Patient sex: M
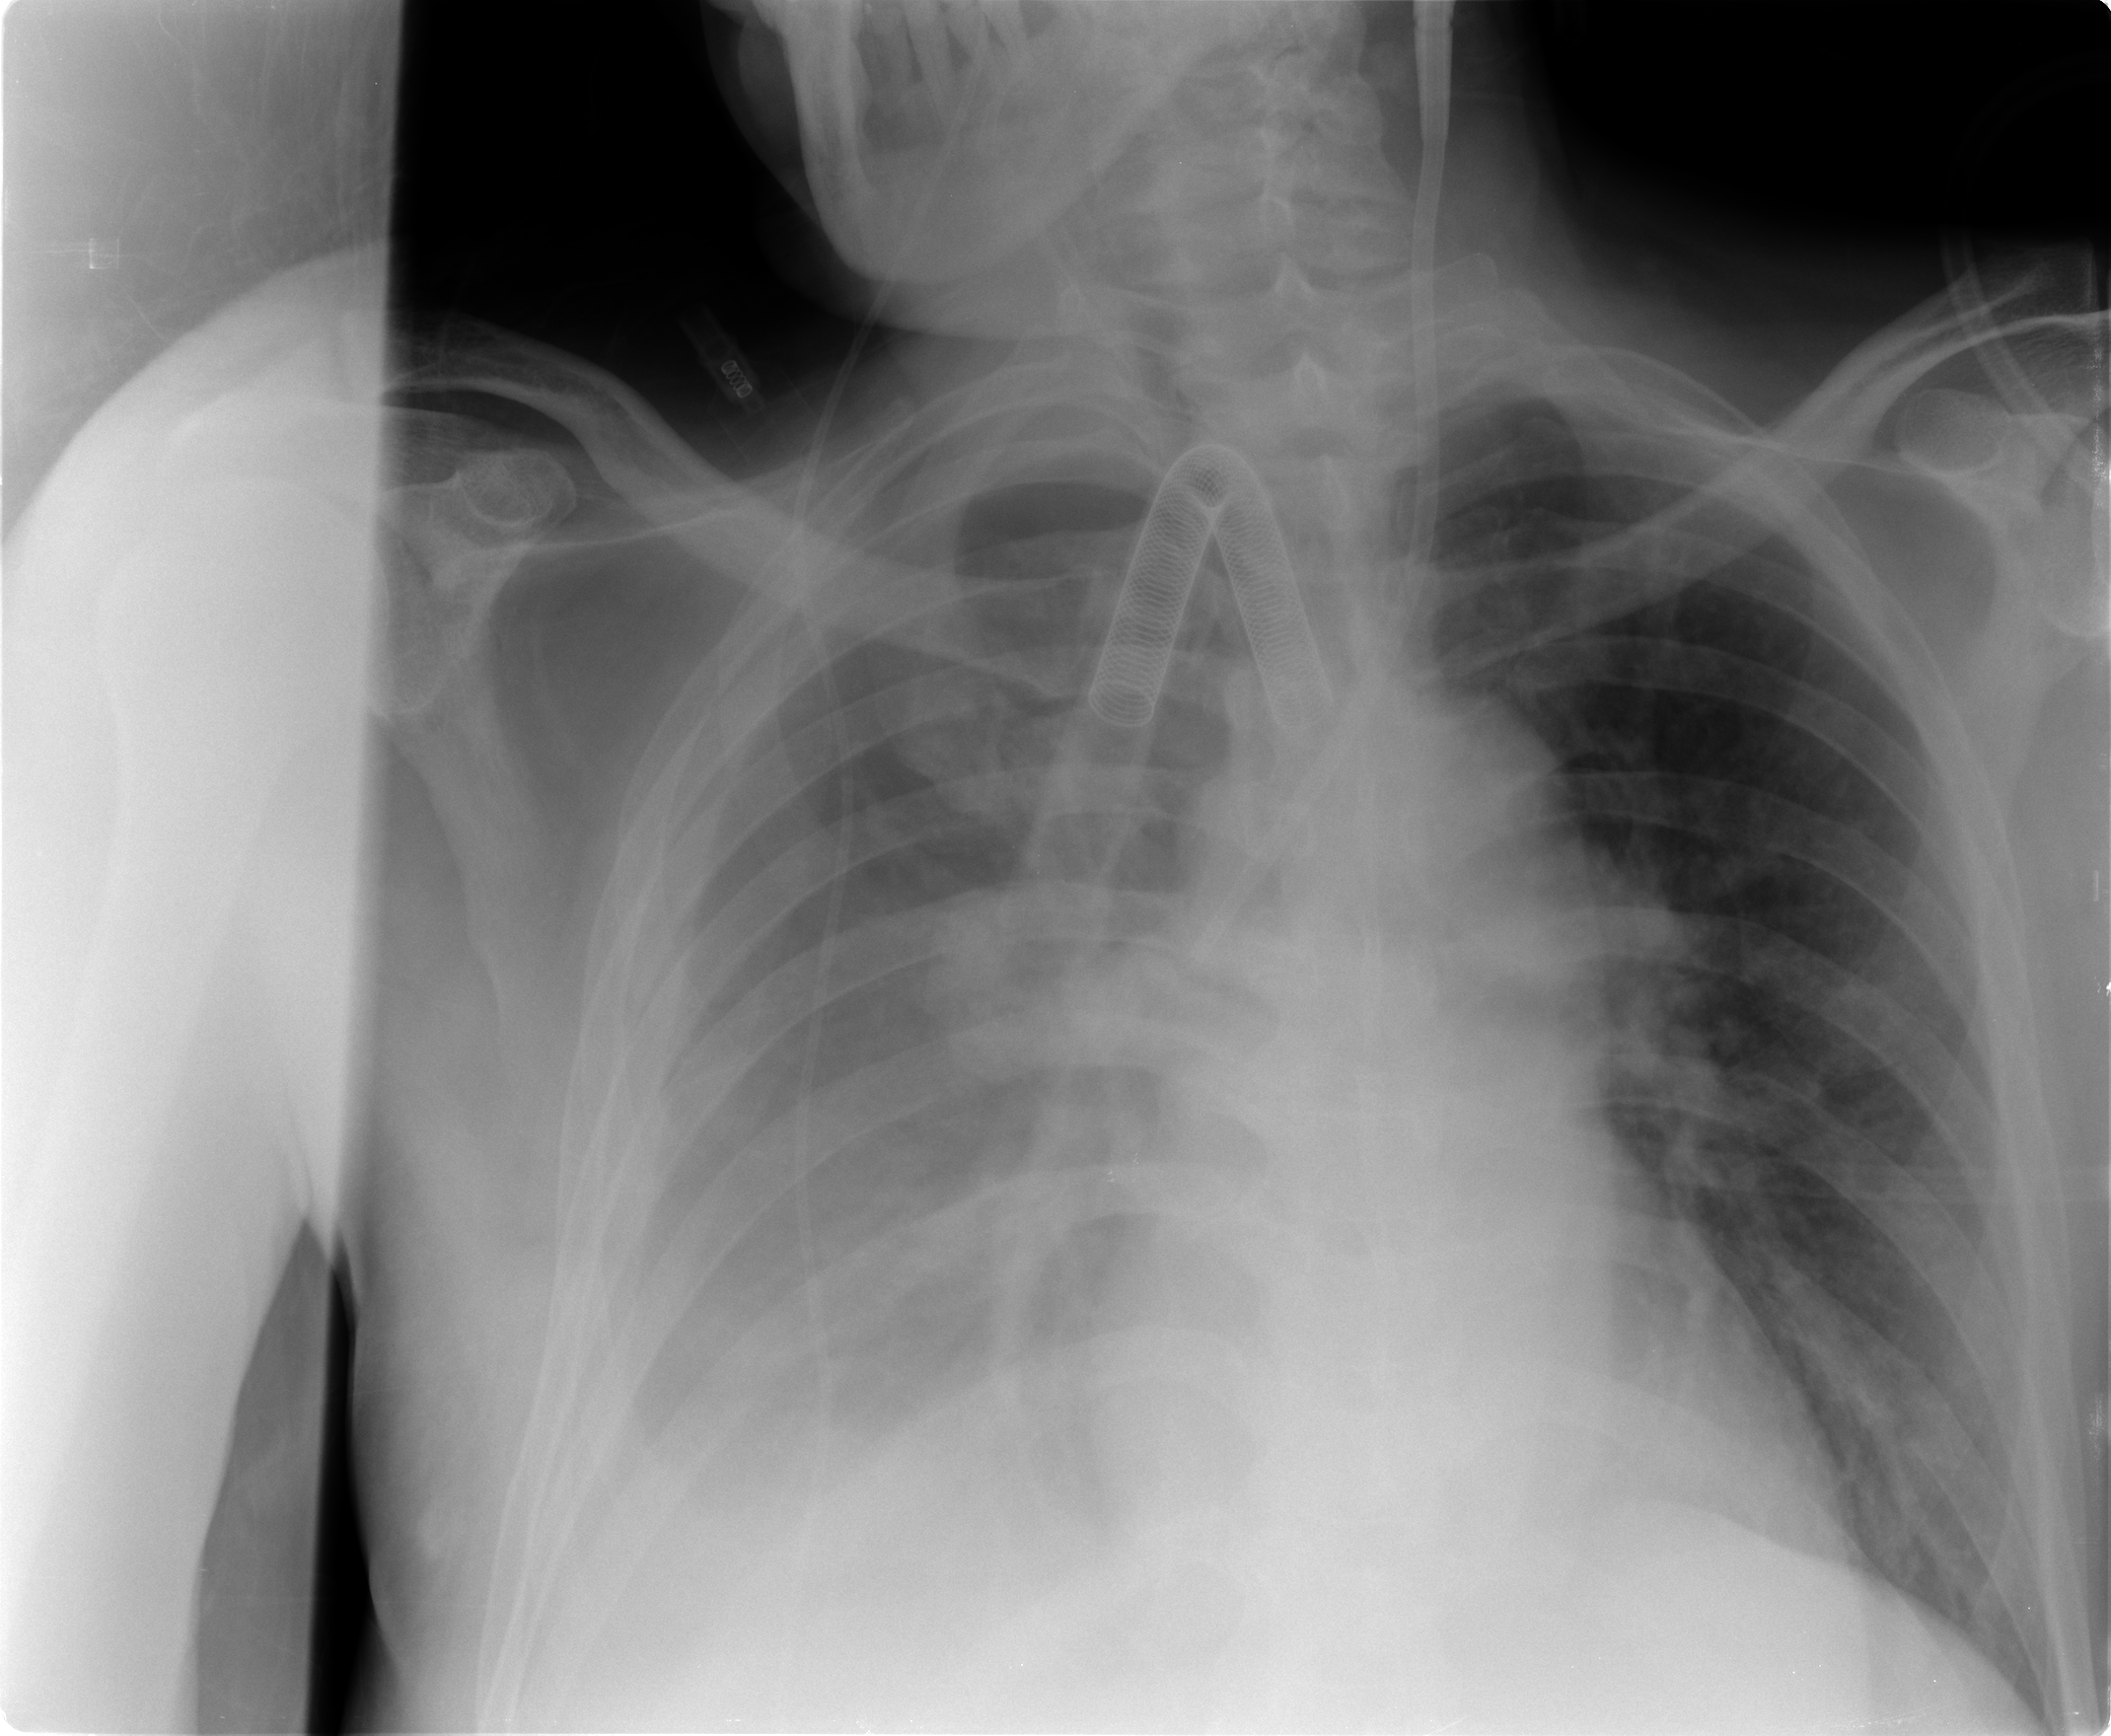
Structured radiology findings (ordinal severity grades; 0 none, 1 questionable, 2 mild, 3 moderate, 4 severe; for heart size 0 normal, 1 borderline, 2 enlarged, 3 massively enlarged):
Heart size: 2
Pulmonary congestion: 1
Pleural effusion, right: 3
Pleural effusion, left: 0
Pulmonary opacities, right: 1
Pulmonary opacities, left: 0
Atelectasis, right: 2
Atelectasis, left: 0